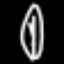
Label: leaf